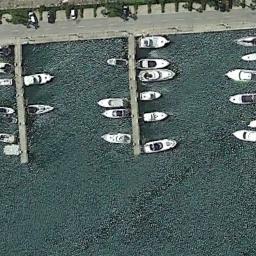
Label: harbor